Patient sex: M
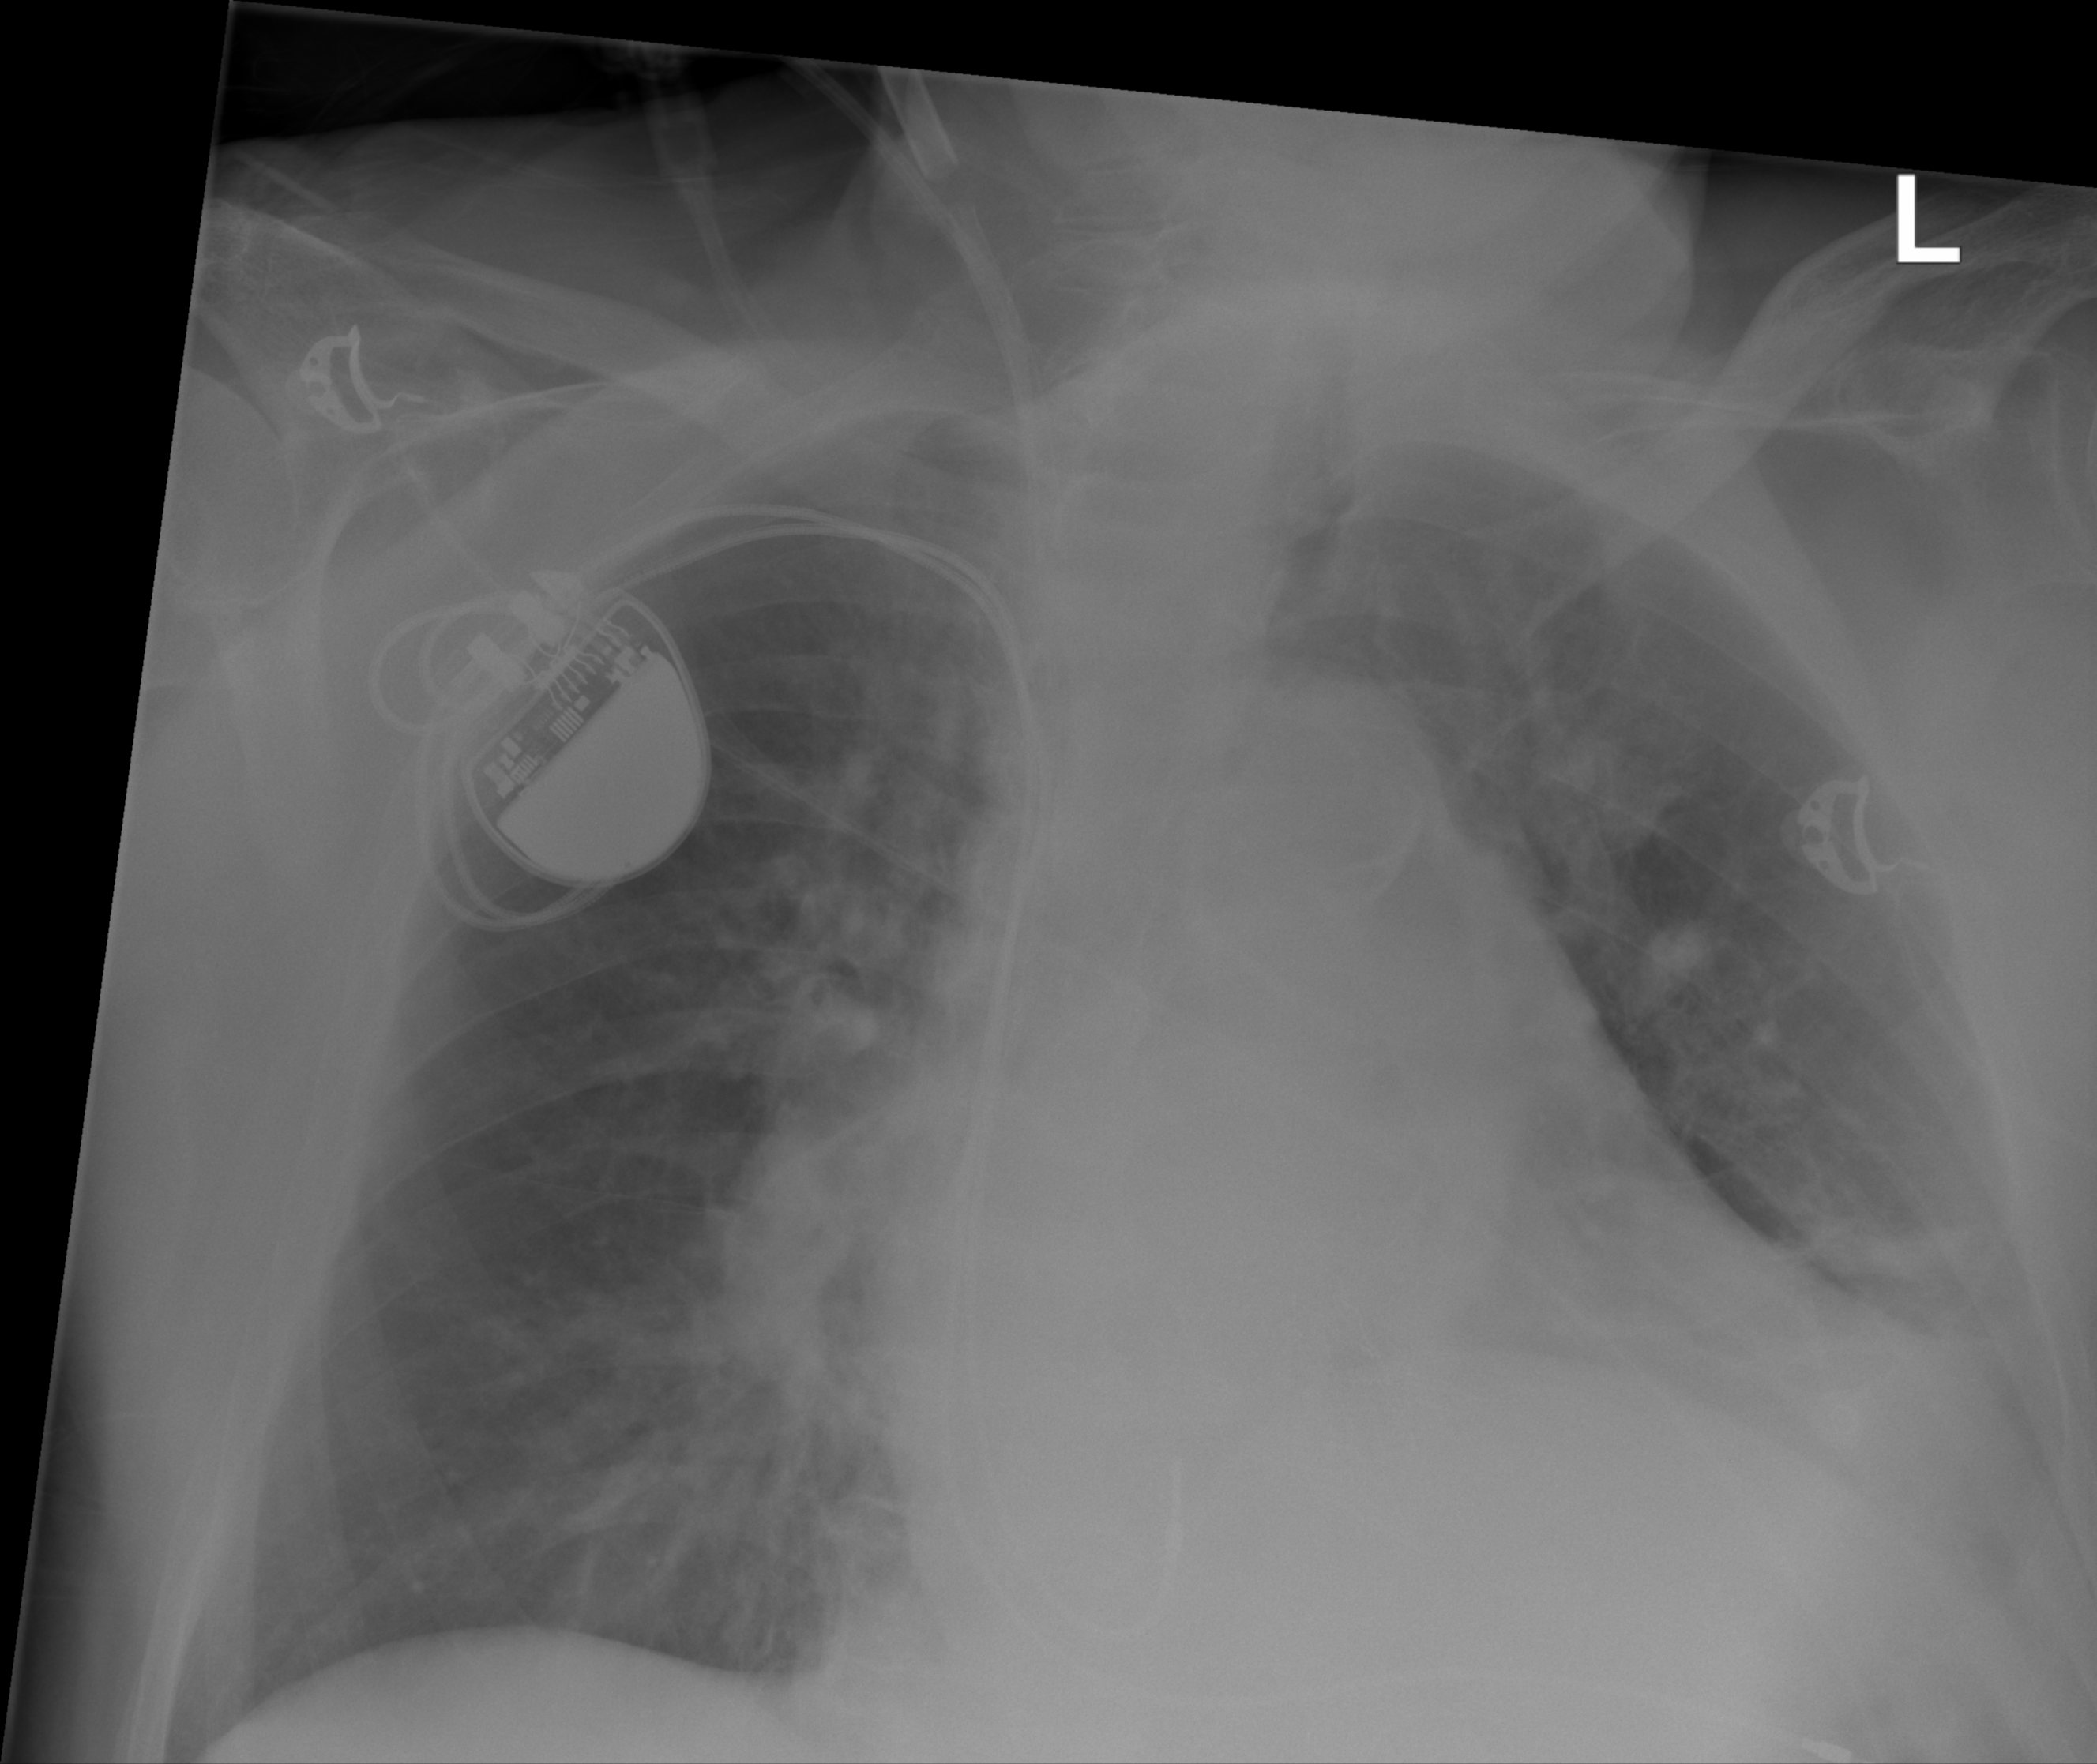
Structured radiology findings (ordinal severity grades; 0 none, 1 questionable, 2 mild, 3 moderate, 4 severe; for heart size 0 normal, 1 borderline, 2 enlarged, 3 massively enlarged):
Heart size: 2
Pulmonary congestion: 2
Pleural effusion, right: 0
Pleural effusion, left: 2
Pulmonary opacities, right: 0
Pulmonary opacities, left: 0
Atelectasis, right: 0
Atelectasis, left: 2